Question: So, I recently discovered the finalize method in Java (not sure why I missed it before, but there it is). This like it could be the answer to a lot of the issues I'm working with, but I wanted to get a bit more information first.
Online, I found this diagram illustrating the process of garbage collection and finalize:

A couple of questions:
1. This takes place in a separate thread, correct?
2. What happens if I instantiate a new object during finalize? Is that allowed?
3. What happens if I call on a static method from finalize?
4. What happens if I establish a new reference to the object from within finalize?
---
I suppose I should explain why I'm interested. I work with LWJGL a lot, and it seems that if I could use finalize to cause Java objects to automatically clean up OpenGL resources, then I could do some really nice things in terms of an API.
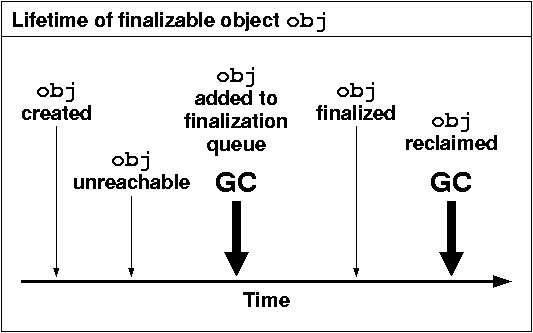
Answer: I don't think there are any guarantees about what thread will be used. New objects may be instantiated and static methods may be called. Establishing a new reference to your object will prevent it from being garbage collected, but the 'finalize' method will be called again--you don't want to do this.
Cleaning up resources is precisely what the 'finalize' method is for, so you should be good there. A couple of warnings, though:
The method is not guaranteed to be called. do not depend on 'finalize'.
the method is called is not guaranteed. With memory tight, this will be sooner. With lots of free memory, it will be later if at all. This may suit you fine: with lots of memory you may not be all that concerned about freeing up the resources. (Though hanging on to them may interfere with other software running at the same time, in which case you be concerned.)
My ususal solution is to have some kind of method that does the clean up. I call it explicitly at some point if I can, and as soon as I can. Then I add a finalize method that just calls the method. (Note that the method behave well when when called more than once! Indeed, with this kind of programming I might call several times outside 'finalize', not being sure if previous calls were made successfully and yet wanting it to be called effectively as soon as possible.) Now, ideally, my resources are freed as soon as I no longer need them. However, if I lose track of the object with the resources, the 'finalize' method will bail me out when memory runs short and I need the help.